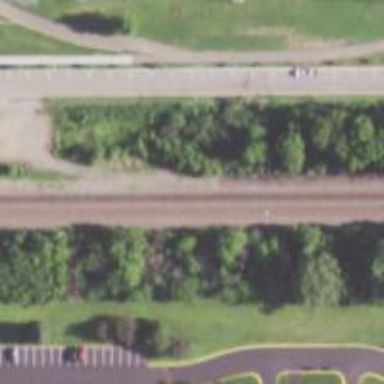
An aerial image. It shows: Railway line running on embankment.